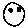
Label: smiley face